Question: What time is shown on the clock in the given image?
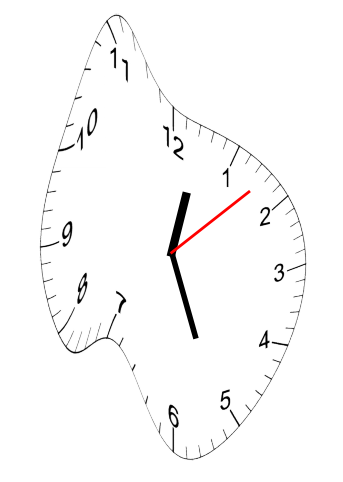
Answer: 12:26:08